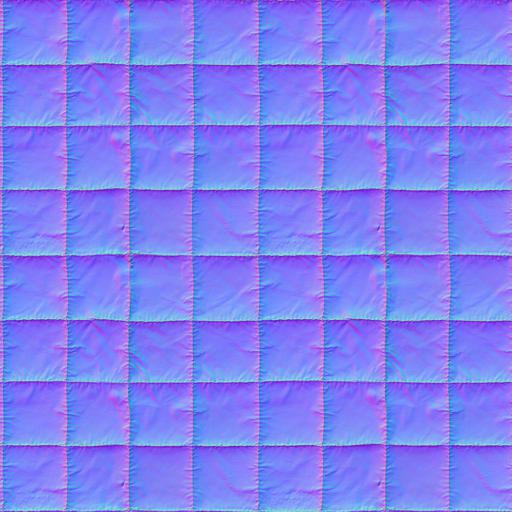
black fabric polyester substance vest